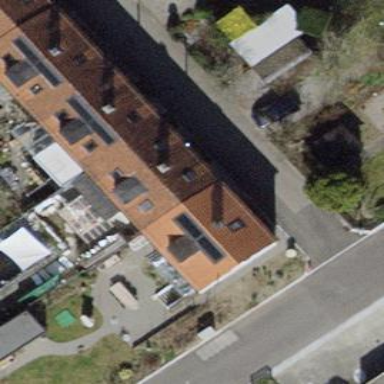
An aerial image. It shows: Semidetached house with gabled roof covered in tiles.